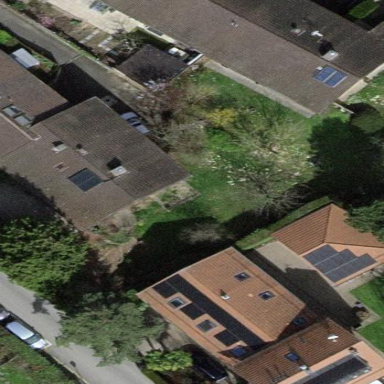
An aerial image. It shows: Garden enclosed by fence.